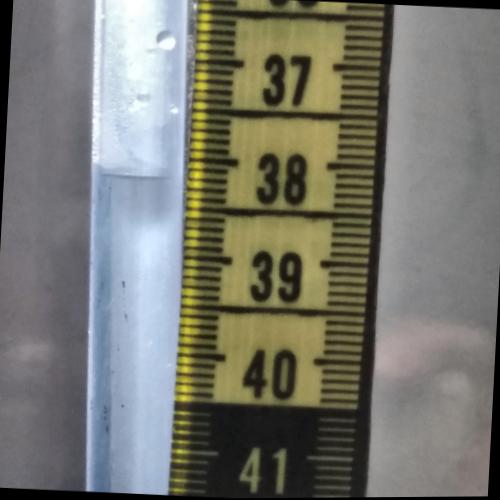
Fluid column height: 38.2 cm